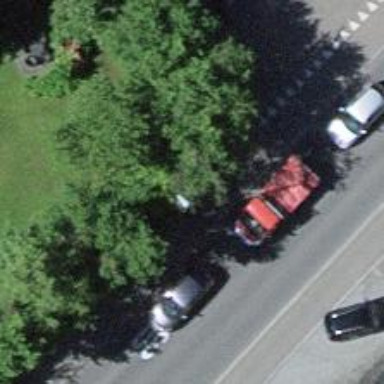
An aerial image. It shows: Kerb barrier.